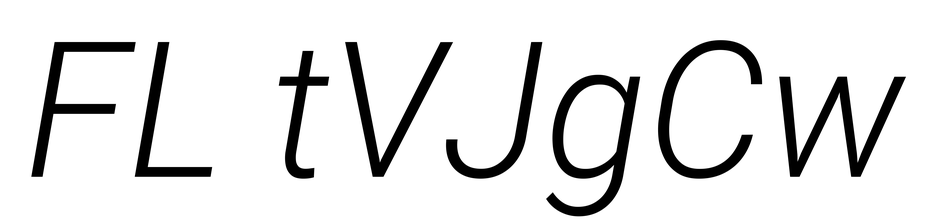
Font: Roboto-Italic_Light_Italic